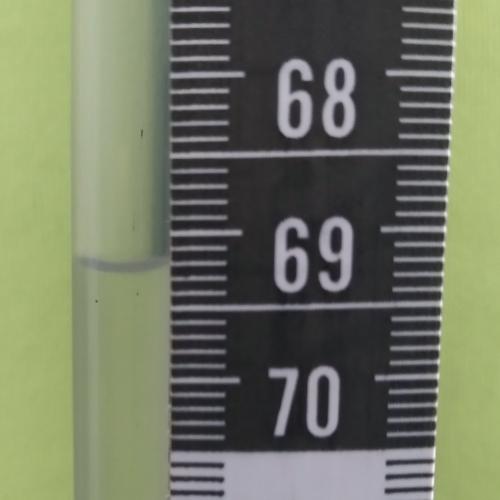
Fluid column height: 69.2 cm